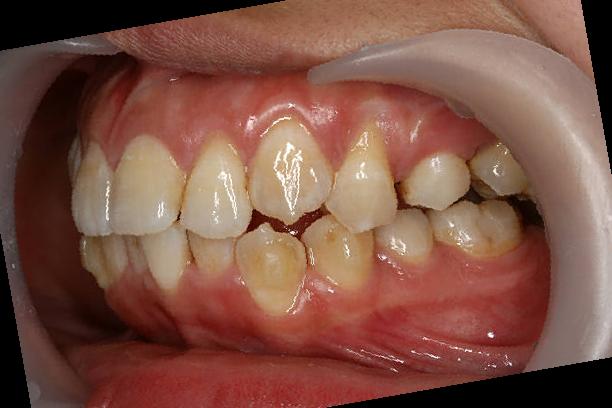
Condition: Calculus